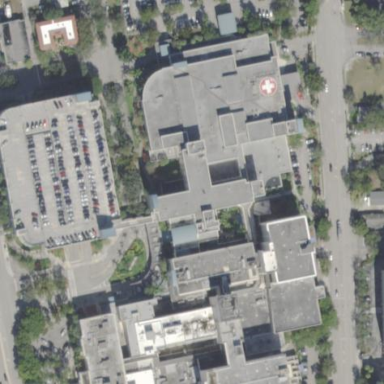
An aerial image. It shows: Healthcare facility identified as hospital.